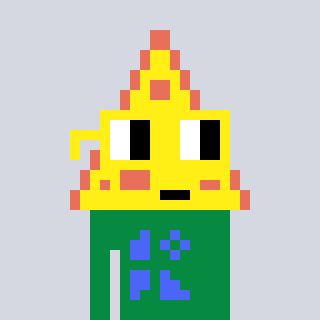
a pixel art character with square yellow glasses, a pizza-shaped head and a green-colored body on a cool background